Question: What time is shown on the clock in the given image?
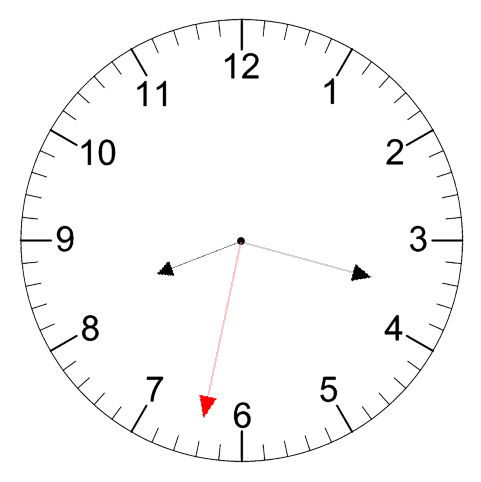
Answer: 08:17:32